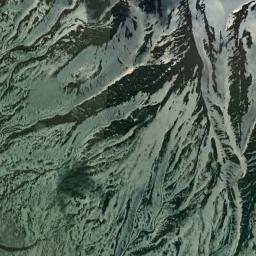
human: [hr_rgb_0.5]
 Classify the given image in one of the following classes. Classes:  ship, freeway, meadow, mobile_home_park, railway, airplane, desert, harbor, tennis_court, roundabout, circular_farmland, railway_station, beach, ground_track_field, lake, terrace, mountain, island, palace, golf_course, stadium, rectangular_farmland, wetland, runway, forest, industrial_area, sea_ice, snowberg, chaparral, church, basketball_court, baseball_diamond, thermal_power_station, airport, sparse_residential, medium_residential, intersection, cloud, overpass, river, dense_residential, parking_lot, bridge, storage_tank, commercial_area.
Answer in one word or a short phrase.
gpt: snowberg